Question: I would like put a bar and a line plot of two separate but related series on the same chart with a legend (the bar plot is of quarterly growth the line plot is of annual growth).
I currently do it with a data.frame in wide format and code like this:
'''
p <- ggplot() +
geom_bar(df, aes(x=Date, y=quarterly), colour='blue') +
geom_line(df, aes(x=Date, y=annual), colour='red')
'''
but I cannot work out how to add a legend, which has a red line labeled 'Annual Growth'; and a blue square labeled 'Quarterly Growth'.
Alternatively, I cannot work out how to have differnt geoms for different series with a long-form data.frame.
UPDATE:
The following example code gets me part of the way towards a solution, but with a really ugly duplicate legend. Still looking for a complete solution ... This approach is based on putting the data in long form and then plotting subsets of the data ...
'''
library(ggplot2)
library(reshape)
library(plyr)
library(scales)
### --- make a fake data set
x <- rep(as.Date('2012-01-01'), 24) + (1:24)*30
ybar <- 1:24
yline <- ybar + 1
df <- data.frame(x=x, ybar=ybar, yline=yline)
molten <- melt(df, id.vars='x', measure.vars=c('ybar', 'yline'))
molten$line <- ifelse(molten$variable=='yline', TRUE, FALSE)
molten$bar <- ifelse(molten$variable=='ybar', TRUE, FALSE)
### --- subset the data set
df.line <- subset(molten, line==TRUE)
df.bar <- subset(molten, bar==TRUE)
### --- plot it
p <- ggplot() +
geom_bar(data=df.bar, mapping=aes(x=x, y=value, fill=variable, colour=variable),
stat='identity', position='dodge') +
geom_line(data=df.line, mapping=aes(x=x, y=value, colour=variable)) +
opts(title="Test Plot", legend.position="right")
ggsave(p, width=5, height=3, filename='plot.png', dpi=150)
'''
And an example plot ...

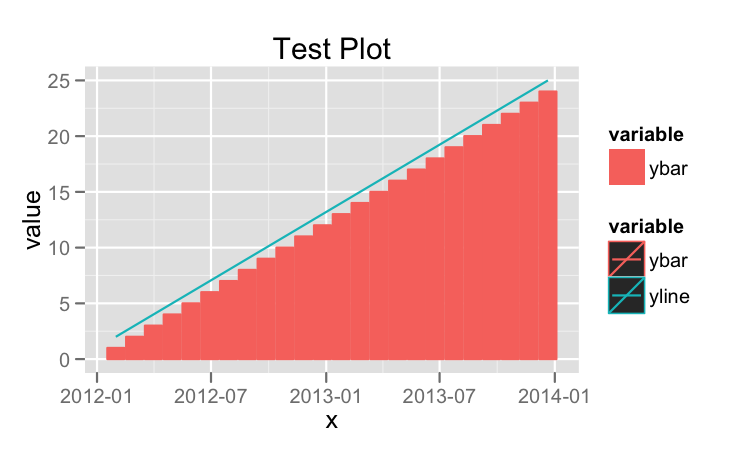
Answer: By use of the 'subset' argument to geoms.
'''
> x=1:10;df=data.frame(x=x,y=x+1,z=x+2)
> ggplot(melt(df),
aes(x,value,color=variable,fill=variable))+
geom_bar(subset=.(variable=="y"),stat="identity")+
geom_line(subset=.(variable=="z"))
'''